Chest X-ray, PA view. Patient: 38 years old, sex M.
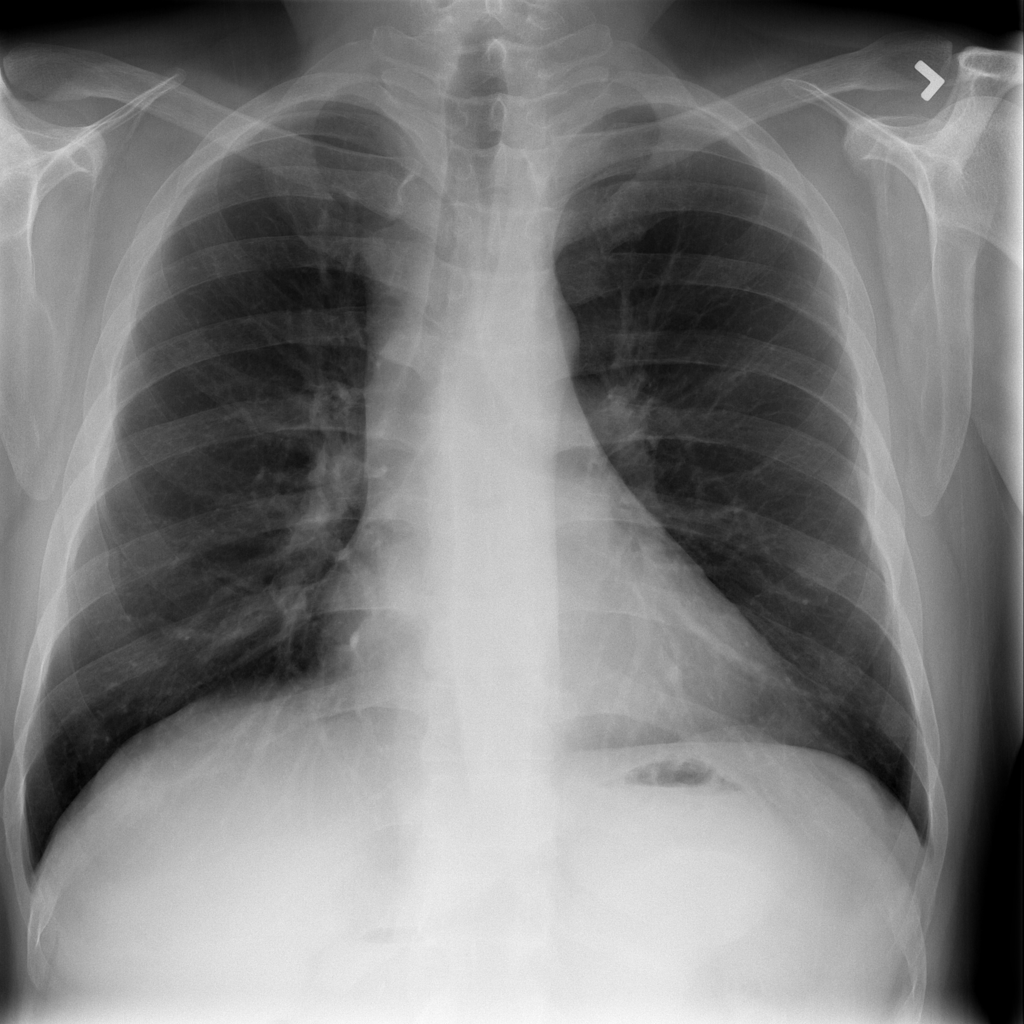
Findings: No Finding